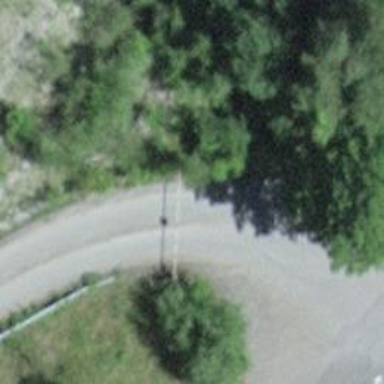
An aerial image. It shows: Lift gate barrier.